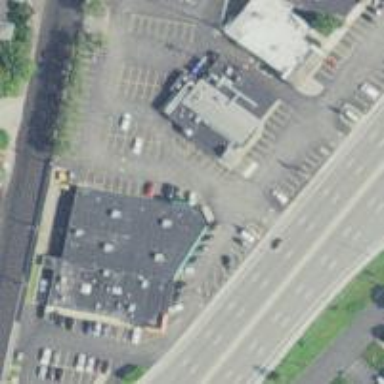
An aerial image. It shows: Pharmacy.